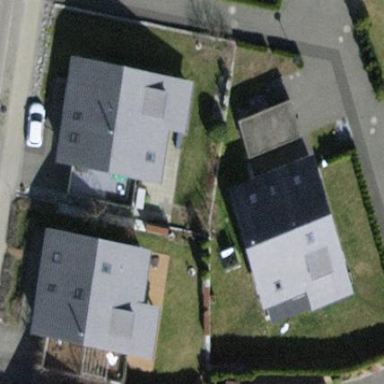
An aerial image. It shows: Detached building with gabled roof.